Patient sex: M
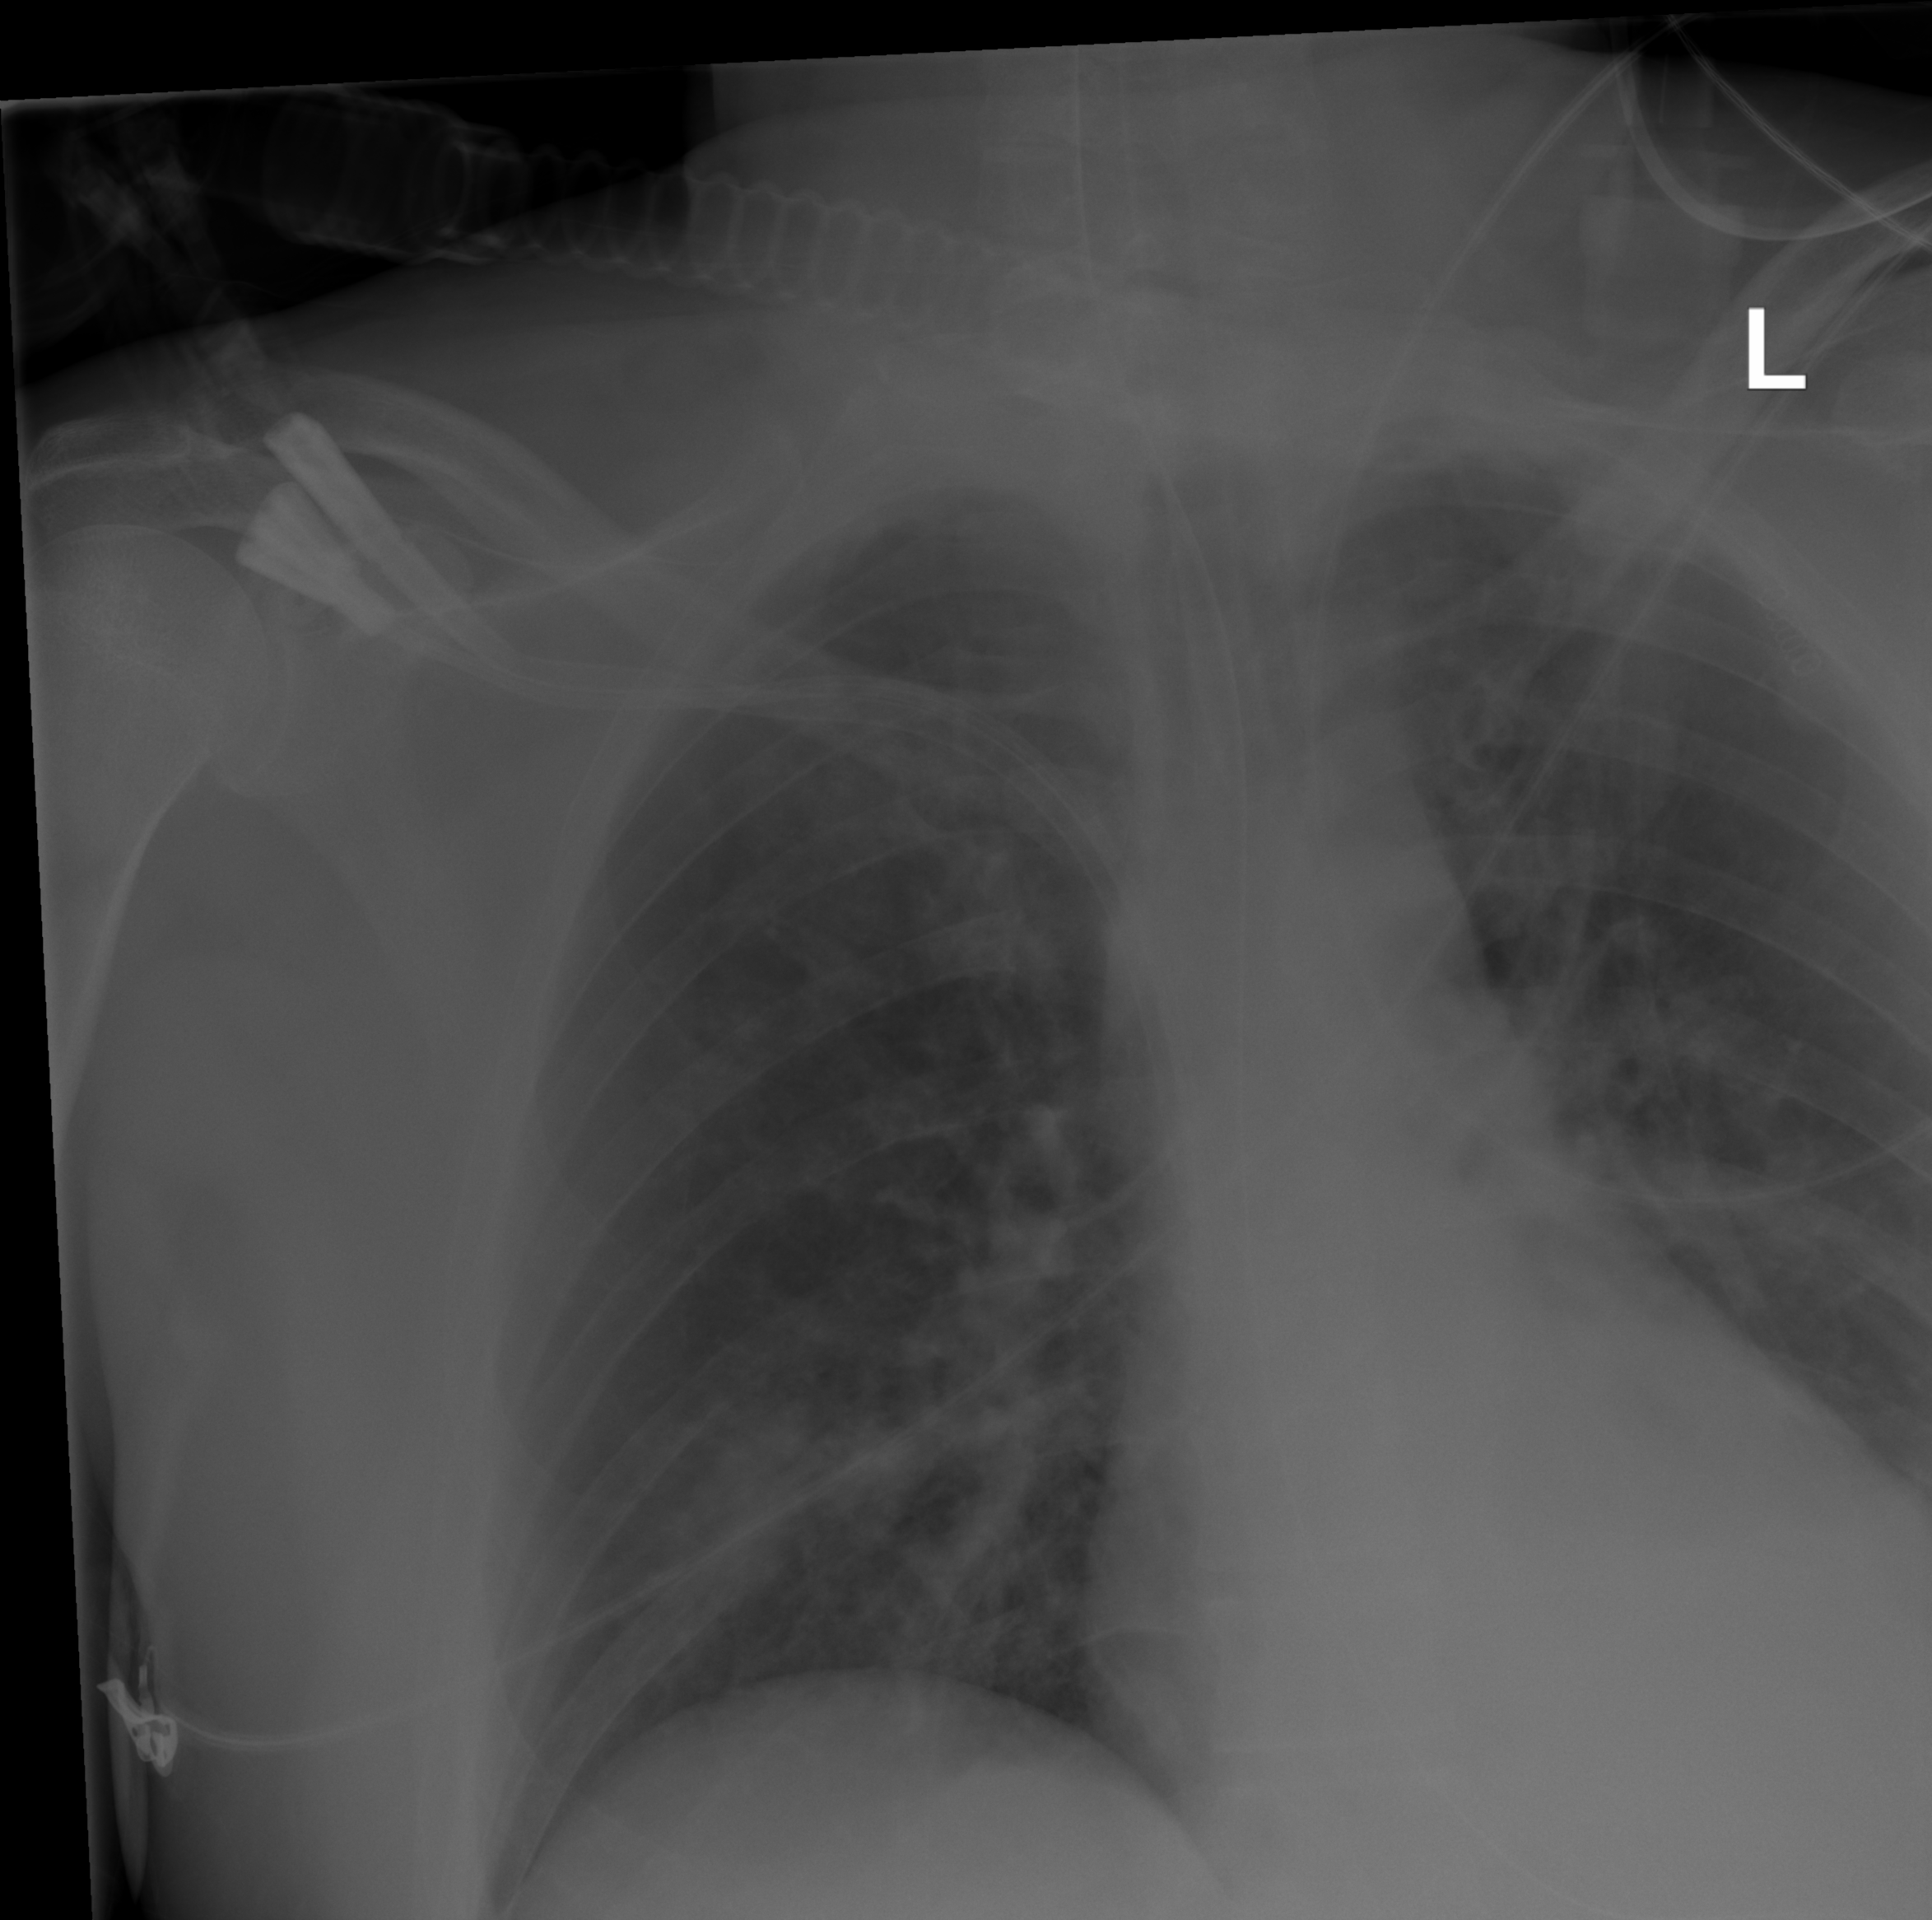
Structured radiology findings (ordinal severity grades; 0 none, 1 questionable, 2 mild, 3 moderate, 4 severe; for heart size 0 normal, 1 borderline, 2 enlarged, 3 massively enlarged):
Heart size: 0
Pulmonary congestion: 0
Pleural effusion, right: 0
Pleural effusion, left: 0
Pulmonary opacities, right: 2
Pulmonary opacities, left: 0
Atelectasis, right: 0
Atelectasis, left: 0